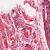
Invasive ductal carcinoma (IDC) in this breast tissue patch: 1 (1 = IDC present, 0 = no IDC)